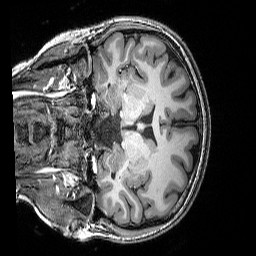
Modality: T1w
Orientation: coronal
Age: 19
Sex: female
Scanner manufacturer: siemens
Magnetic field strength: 3 T
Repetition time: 2.25 s
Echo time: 0.00418 s